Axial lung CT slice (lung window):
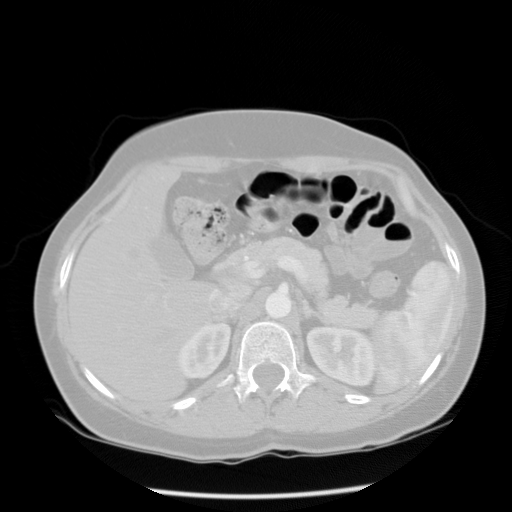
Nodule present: no